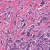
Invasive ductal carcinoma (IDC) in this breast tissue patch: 1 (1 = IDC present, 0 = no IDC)